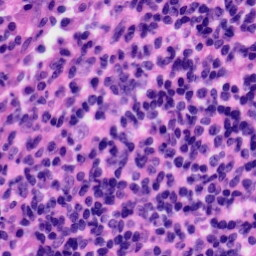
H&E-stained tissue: Tonsil